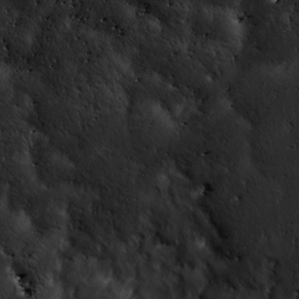
Label: non_frost